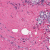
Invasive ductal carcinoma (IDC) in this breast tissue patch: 0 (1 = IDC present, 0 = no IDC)